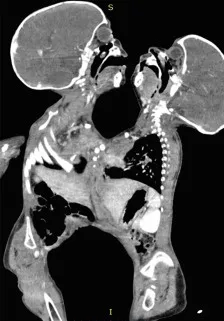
CT sagittal images of the entire conjoined anatomical structures.
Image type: radiology (ct)